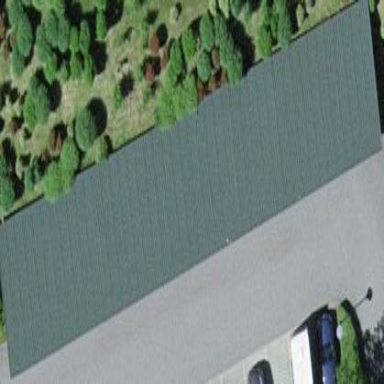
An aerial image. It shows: Parking area with sheds on the roof.